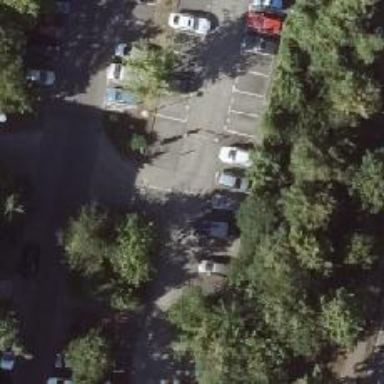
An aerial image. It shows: Concrete parking aisle on service road.